Question:
after Upgrading .. the UI is messed up. It appears to have messed up everywhere bootstrap is used . does anyone else have faced same issue ? how to resolve it show i downgrade the bootstrap ?
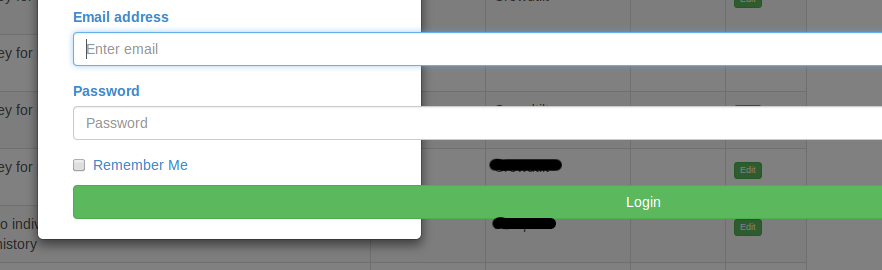
Answer: Solved it by downgrading to 3.0.0 ( bootstrap )